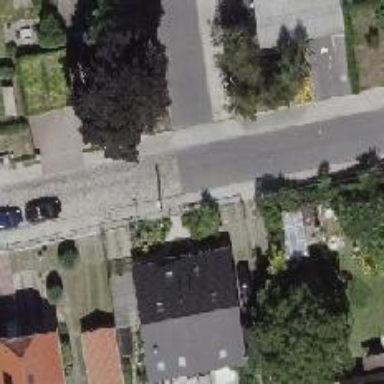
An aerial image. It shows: Residential road.